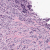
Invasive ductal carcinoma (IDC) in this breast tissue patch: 1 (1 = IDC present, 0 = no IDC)